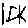
Label: cat